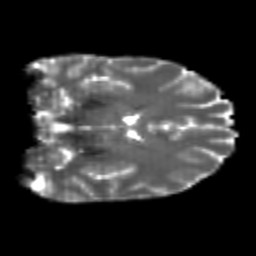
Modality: T2w
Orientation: coronal
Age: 23
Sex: female
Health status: healthy
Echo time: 0.074 s